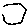
Label: hexagon